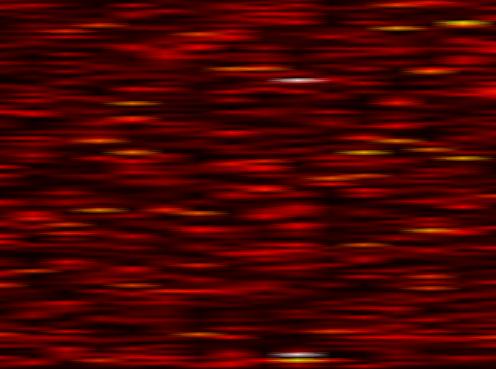
Label: FOFDM